Question: In my project i want to display the Images in resources file in the webview
i am placing that content in html page and showing in web view.
in my body content having some images it is taking url like this
the problem is the image is not displaying in webview only question mark image is displaying in webview?
this is the code i written for this
NSURL *resourcePathURL = [[NSURL alloc] initFileURLWithPath:[[NSBundle mainBundle] resourcePath] isDirectory:YES];
'''
[self.webView loadHTMLString:contentString baseURL:resourcePathURL];
[resourcePathURL release];
'''
i am taking image names like this "Asparagus-with-Shallots.png"
i am taking different dimenssion to each images 120*150,130*230 like this
'$''$'
'''
'$'<p><img src="Tiramisu.png"/><br>a computer file consisting solely '$'
'''
'$' of printable characters from a recognized character set.1 cup mascarpone cheese (8 ounces) 1 a computer file consisting solely'$'
'$'of printable characters from a recognized character set! '$'
I am attaching a image, I am getting the image displaying like in image getting from resource folder

Thanks
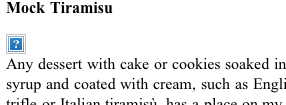
Answer: Just go through this post: <URL>. Looks like your question is answered here.